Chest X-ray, PA view. Patient: 56 years old, sex F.
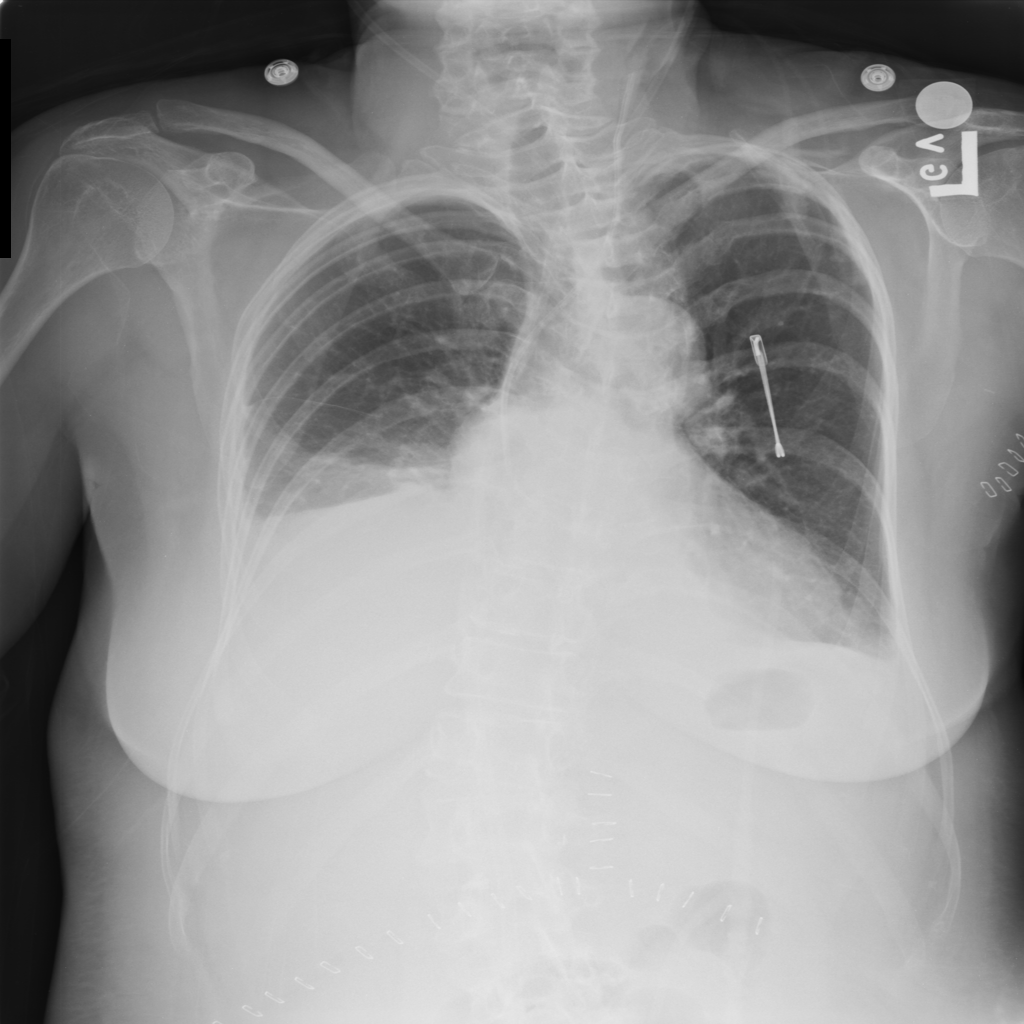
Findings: No Finding